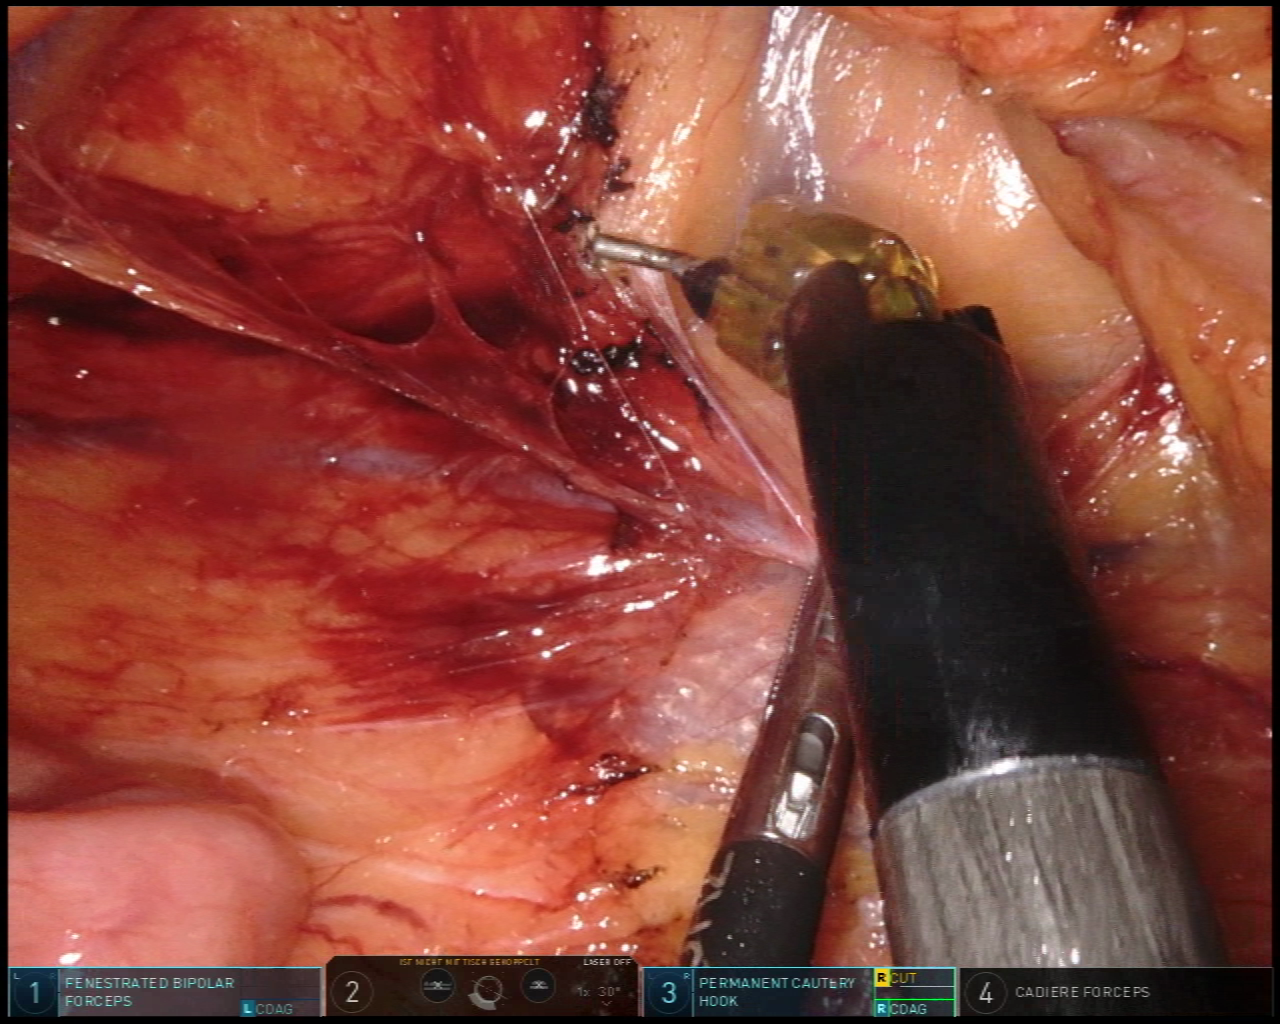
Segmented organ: intestinal_veins
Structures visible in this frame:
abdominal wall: no
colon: no
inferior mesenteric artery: no
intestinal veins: yes
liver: no
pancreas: no
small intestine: yes
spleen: no
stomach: no
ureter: no
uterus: no
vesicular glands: no